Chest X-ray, AP view. Patient: 48 years old, sex M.
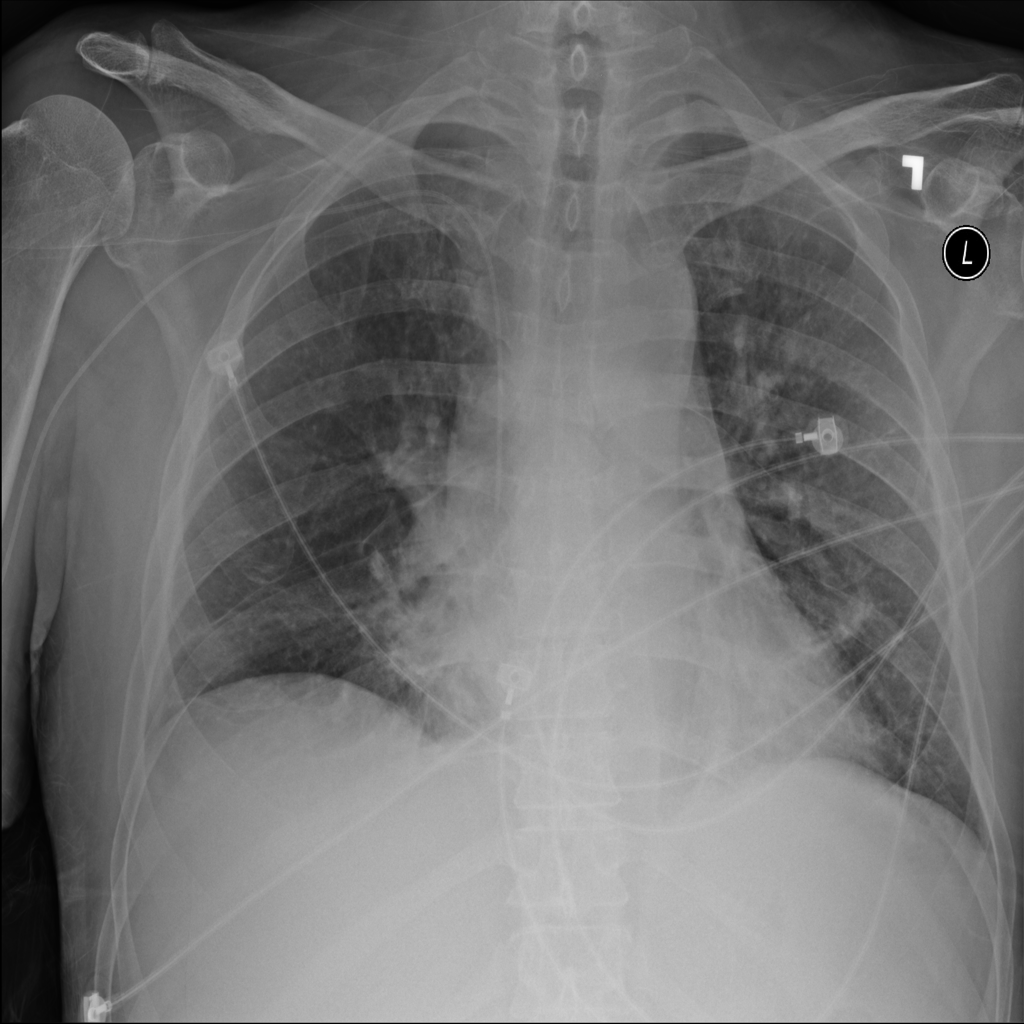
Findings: No Finding